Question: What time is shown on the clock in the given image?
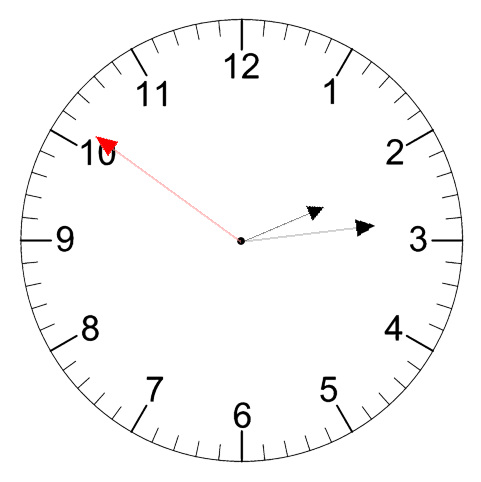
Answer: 02:13:51